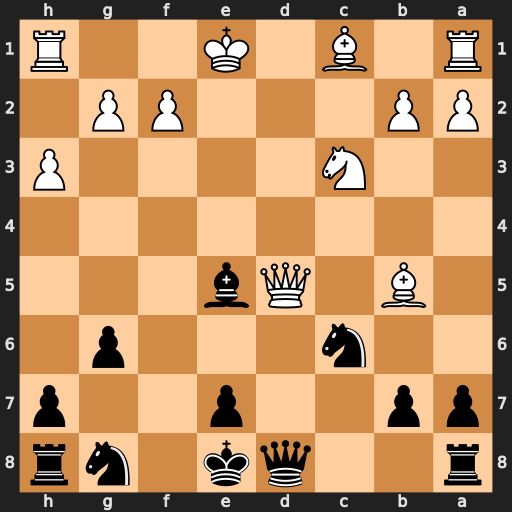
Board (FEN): r2qk1nr/pp2p2p/2n3p1/1B1Qb3/8/2N4P/PP3PP1/R1B1K2R
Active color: b
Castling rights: KQkq
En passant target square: -
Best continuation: Bxc3+ bxc3 Qxd5